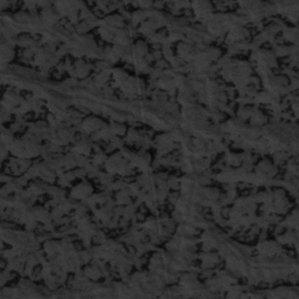
Label: frost